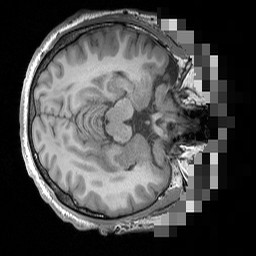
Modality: T1w
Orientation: axial
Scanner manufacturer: siemens
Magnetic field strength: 3 T
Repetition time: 1.5 s
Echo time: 0.00291 s